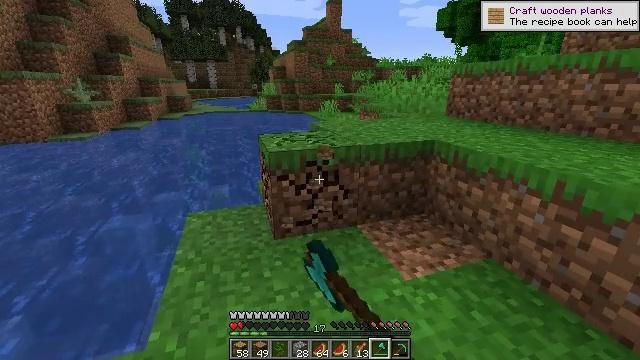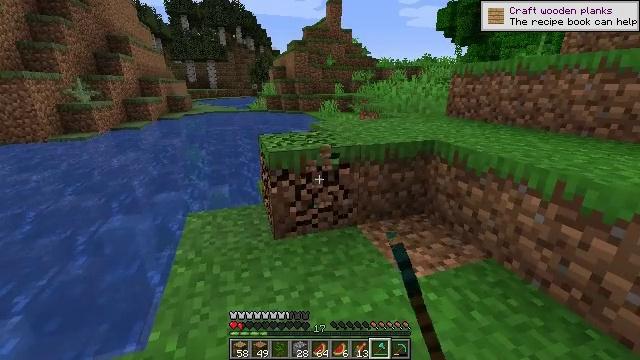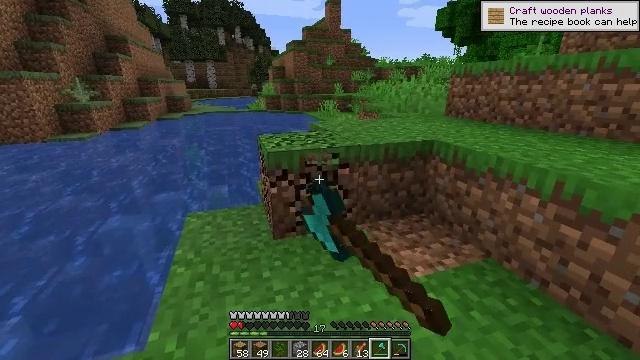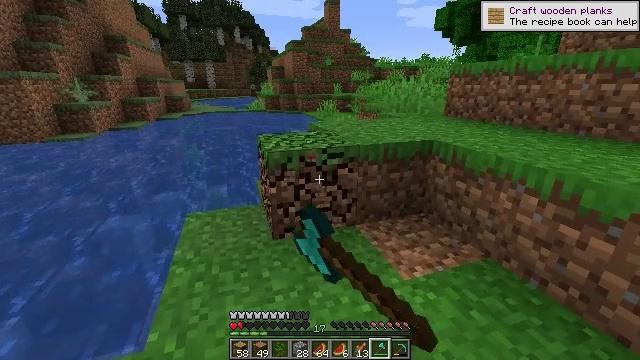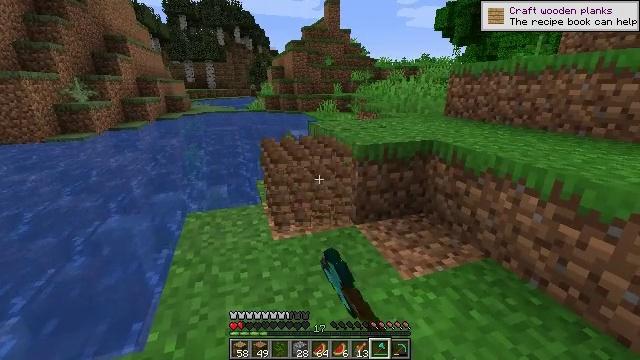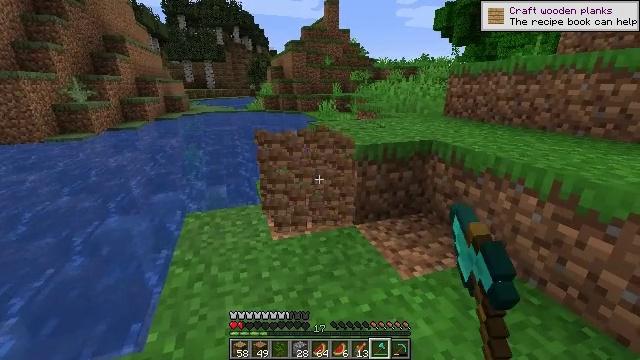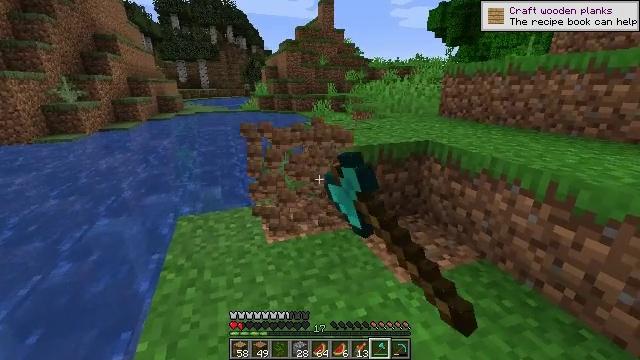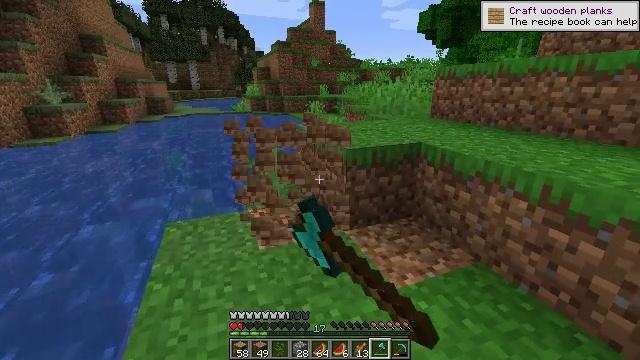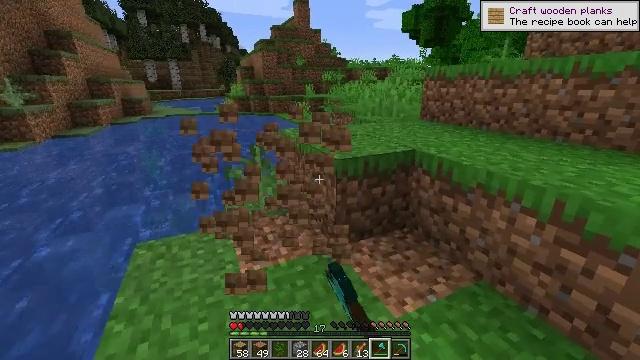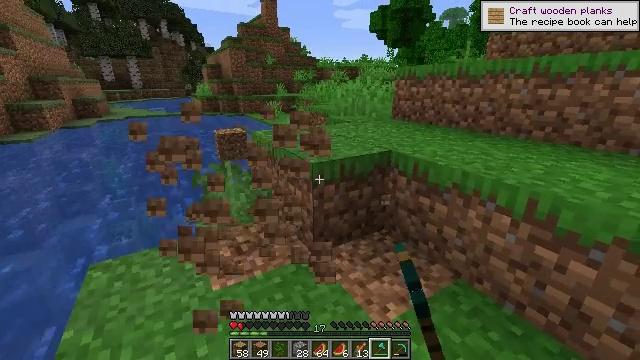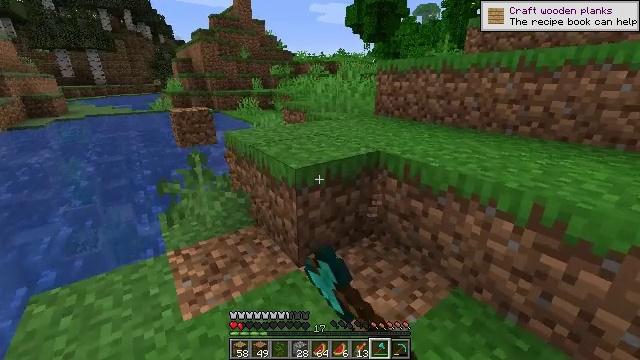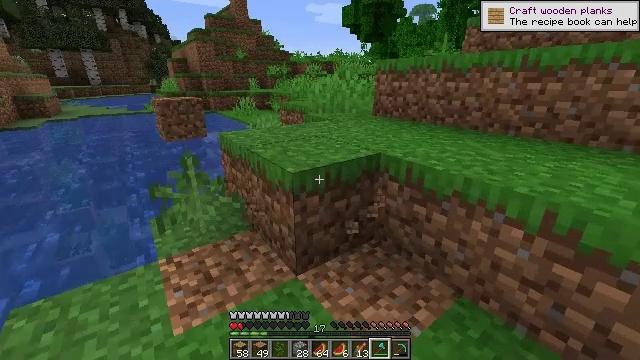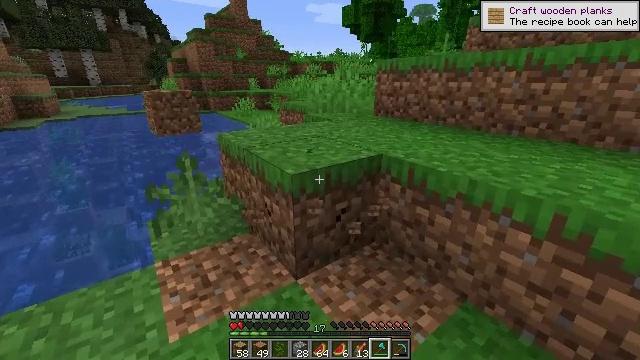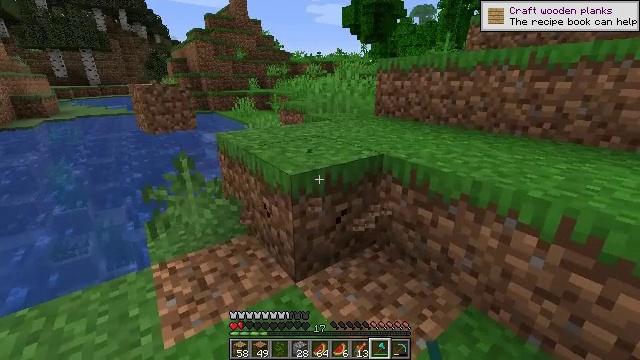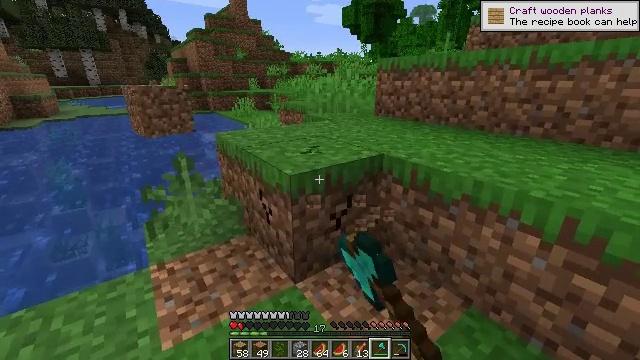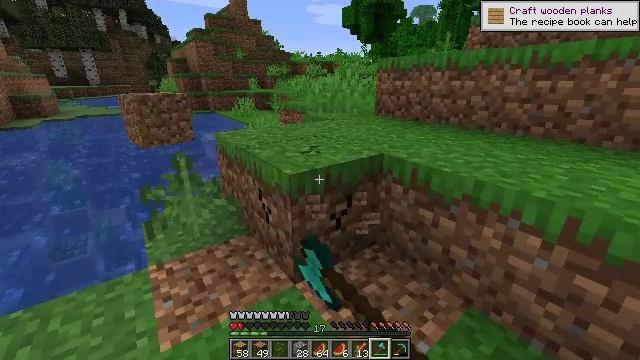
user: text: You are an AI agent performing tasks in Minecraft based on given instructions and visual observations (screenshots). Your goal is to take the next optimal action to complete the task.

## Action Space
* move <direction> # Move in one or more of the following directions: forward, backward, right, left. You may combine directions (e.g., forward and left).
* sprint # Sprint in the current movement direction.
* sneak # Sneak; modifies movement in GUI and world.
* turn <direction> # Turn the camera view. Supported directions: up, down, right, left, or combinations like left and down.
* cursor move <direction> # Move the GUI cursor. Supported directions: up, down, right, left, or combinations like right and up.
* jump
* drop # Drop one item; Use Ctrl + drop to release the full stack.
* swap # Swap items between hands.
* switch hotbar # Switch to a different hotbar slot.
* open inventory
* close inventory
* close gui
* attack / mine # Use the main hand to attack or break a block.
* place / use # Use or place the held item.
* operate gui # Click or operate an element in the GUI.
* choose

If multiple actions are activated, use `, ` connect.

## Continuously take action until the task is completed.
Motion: motion action
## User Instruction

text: Gather grass block for landscaping.
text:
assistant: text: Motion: attack / mine
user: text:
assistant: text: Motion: attack / mine
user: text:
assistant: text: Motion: attack / mine
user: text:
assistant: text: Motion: attack / mine
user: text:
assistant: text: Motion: attack / mine
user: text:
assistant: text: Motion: move forward, turn right, attack / mine
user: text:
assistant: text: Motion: move forward, turn right, attack / mine
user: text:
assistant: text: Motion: move forward, turn right, attack / mine
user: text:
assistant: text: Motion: move forward, turn right, attack / mine
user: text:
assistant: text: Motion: move forward, turn right and down, attack / mine
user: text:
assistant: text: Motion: attack / mine
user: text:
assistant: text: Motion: attack / mine
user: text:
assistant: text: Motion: attack / mine
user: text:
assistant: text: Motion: attack / mine
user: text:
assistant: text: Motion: attack / mine
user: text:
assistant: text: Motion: attack / mine
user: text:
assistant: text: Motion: attack / mine
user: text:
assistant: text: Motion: attack / mine
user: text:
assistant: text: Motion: attack / mine
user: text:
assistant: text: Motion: attack / mine
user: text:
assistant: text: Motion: attack / mine
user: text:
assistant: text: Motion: attack / mine
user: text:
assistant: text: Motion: turn left, attack / mine
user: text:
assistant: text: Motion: attack / mine
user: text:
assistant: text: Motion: attack / mine
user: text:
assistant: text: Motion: attack / mine
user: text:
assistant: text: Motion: attack / mine
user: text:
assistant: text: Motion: attack / mine
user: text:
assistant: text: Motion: attack / mine
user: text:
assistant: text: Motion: turn left, attack / mine